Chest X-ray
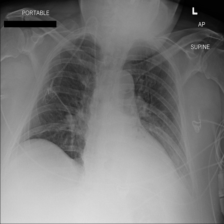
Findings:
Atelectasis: positive
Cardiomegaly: positive
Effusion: negative
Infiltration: negative
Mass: negative
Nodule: negative
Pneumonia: negative
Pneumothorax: negative
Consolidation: negative
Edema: negative
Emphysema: negative
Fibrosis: negative
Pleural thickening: negative
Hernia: negative